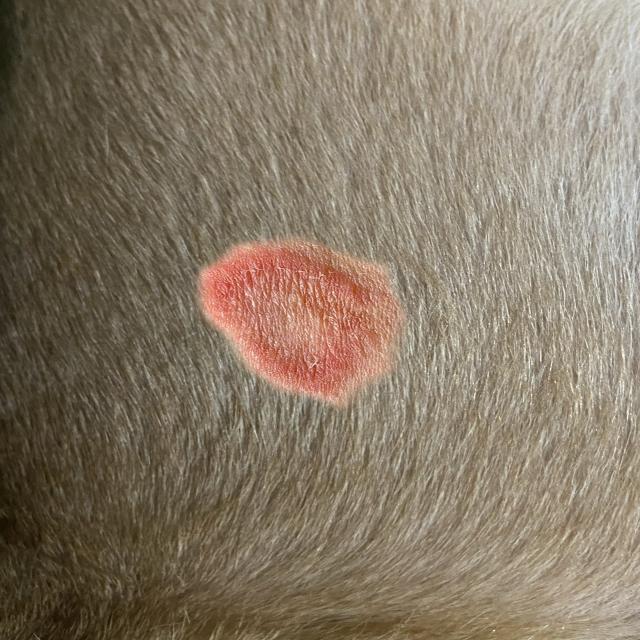
Canine ringworm (Dermatophytosis) — fungal infection caused by Microsporum or Trichophyton. Presents with circular alopecia, scaling, crusting, and broken hairs.